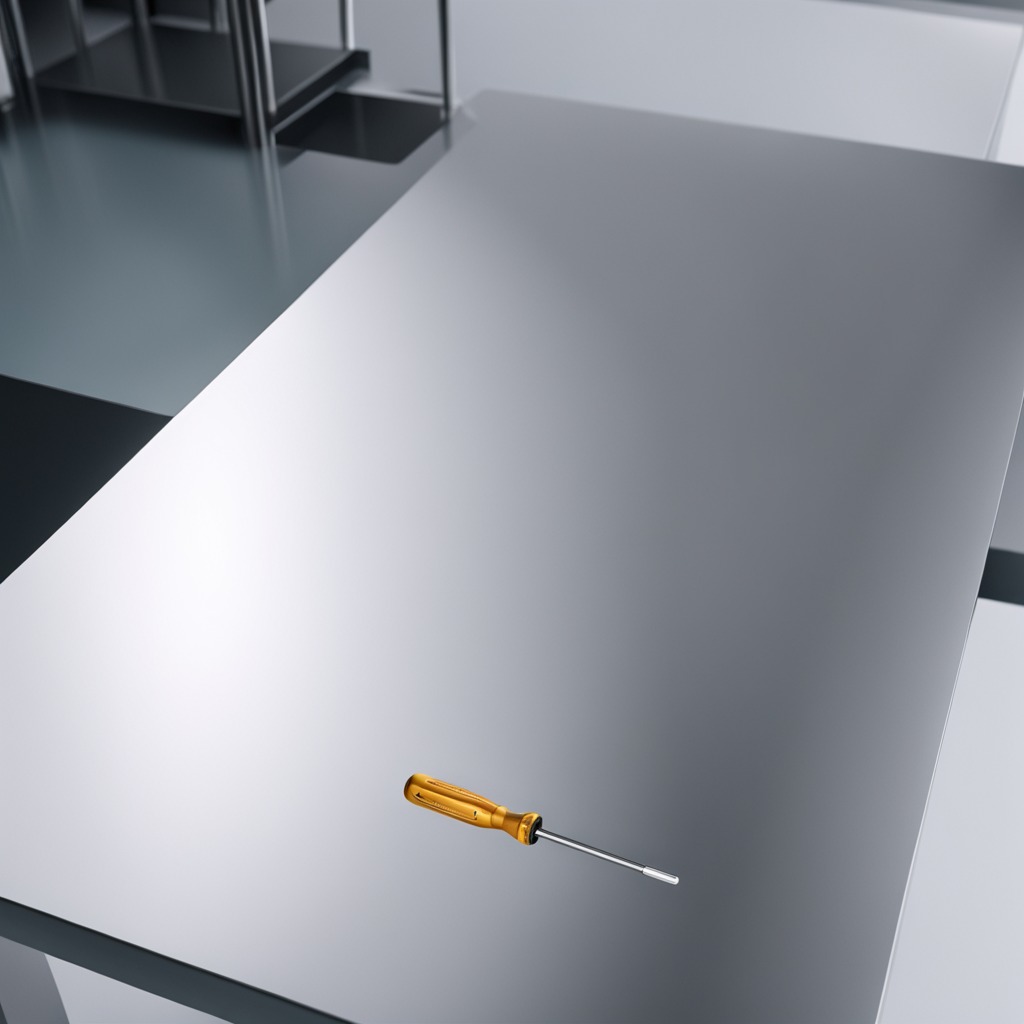
A screwdriver is lying on a stainless steel table in a high-end prototyping lab.